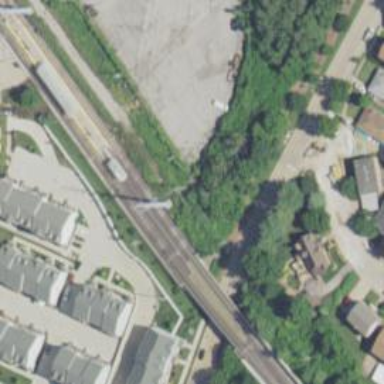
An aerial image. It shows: Bridge for light rail railway with electrified contact lines.